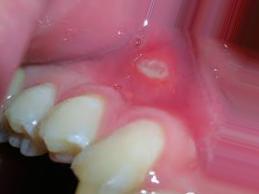
Condition: Mouth Ulcer